【题型】填空题　【知识点】立体几何　【难度】medium
已知正四棱锥$P-ABCD$的底边长为2，过棱$PA$上点$A_1$作平行于底面的截面$A_1B_1C_1D_1$，截面$A_1B_1C_1D_1$边长为$1$，$AA_1=2$，则截得的台体$ABCD-A_1B_1C_1D_1$的体积为\underline{\quad\quad\quad\quad\quad}.
【解答】
\noindent 【答案】$\dfrac{7\sqrt{14}}{6}$（$\dfrac{7}{6}\sqrt{14}$）

\vspace{5pt}
\noindent 【分析】运用线面垂直性质及勾股定理求出正四棱台的高，结合台体体积公式计算即可.

\vspace{5pt}
\noindent 【详解】如图所示，$O$为正方形$ABCD$的中心，连接$PO$，则$PO \perp$平面$ABCD$，

\noindent 过$A_1$作$A_1E \parallel PO$交$AO$于点$E$，则$A_1E \perp$平面$ABCD$，

\noindent 又因为$\dfrac{PA_1}{PA}=\dfrac{A_1B_1}{AB}=\dfrac{1}{2}$，所以$A_1$为$PA$的中点，所以$E$为$OA$的中点，

\noindent 所以$AE=\dfrac{1}{2}OA=\dfrac{1}{2}\times \dfrac{1}{2}AC=\dfrac{1}{2}\times \dfrac{1}{2}\times 2\sqrt{2}=\dfrac{\sqrt{2}}{2}$，

\noindent 所以$h=A_1E=\sqrt{2^2-\left(\dfrac{\sqrt{2}}{2}\right)^2}=\dfrac{\sqrt{14}}{2}$，

\noindent 由题可知$S_{ABCD}=4$，$S_{A_1B_1C_1D_1}=1$，

\noindent 故台体$ABCD-A_1B_1C_1D_1$的体积
\[
V=\dfrac{1}{3}h\left(S_{ABCD}+S_{A_1B_1C_1D_1}+\sqrt{S_{ABCD}\cdot S_{A_1B_1C_1D_1}}\right)=\dfrac{1}{3}\times \dfrac{\sqrt{14}}{2}\times (4+1+2)=\dfrac{7\sqrt{14}}{6}.
\]

\noindent 故答案为：$\dfrac{7\sqrt{14}}{6}$.
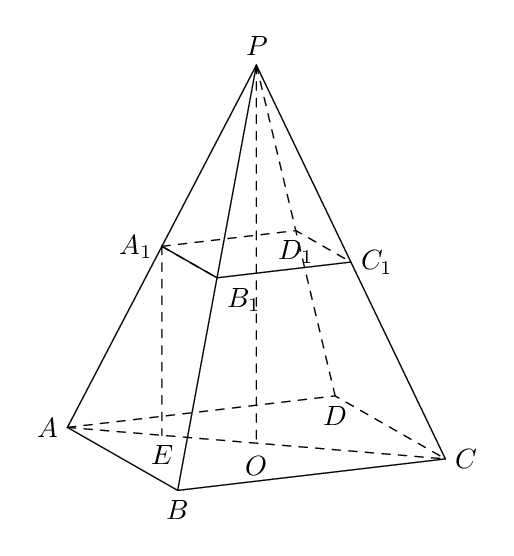